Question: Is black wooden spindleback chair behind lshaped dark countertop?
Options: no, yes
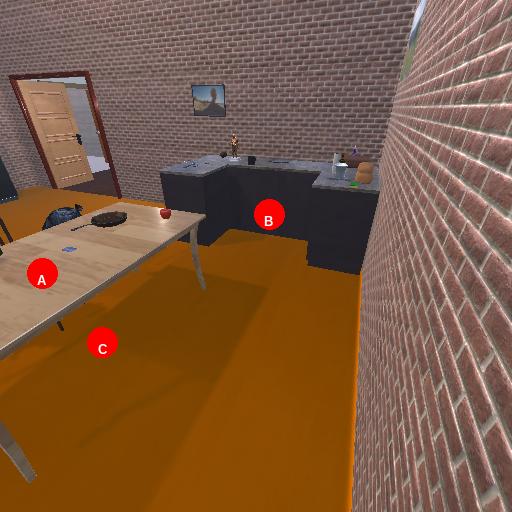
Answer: no